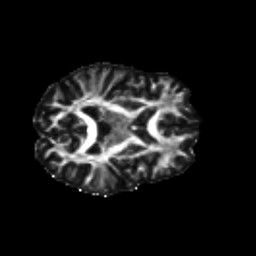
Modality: FA
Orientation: axial
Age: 35
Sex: female
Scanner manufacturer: siemens
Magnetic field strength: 3 T
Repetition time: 8.6 s
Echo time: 0.095 s